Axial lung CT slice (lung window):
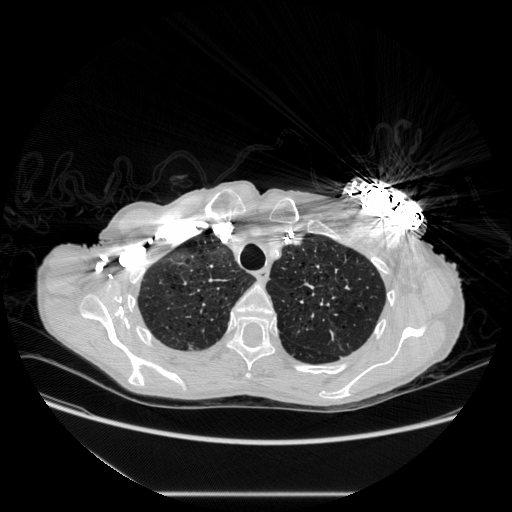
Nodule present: no